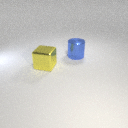
large yellow metal cube in front of large blue metal cylinder